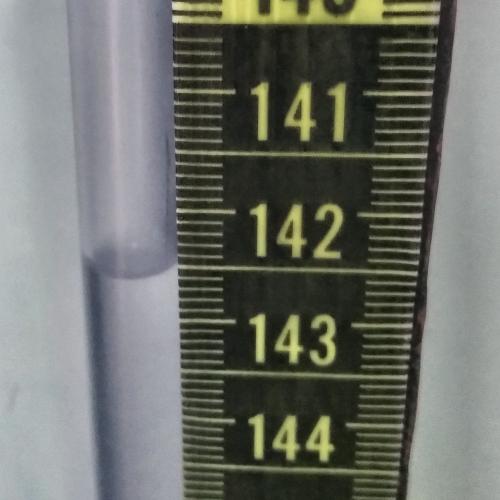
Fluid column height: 142.6 cm